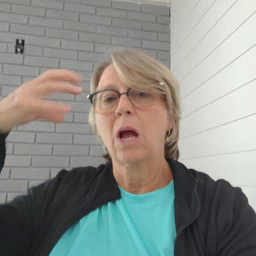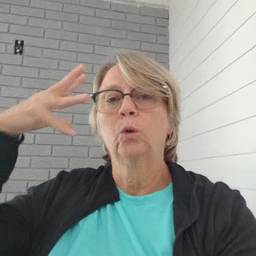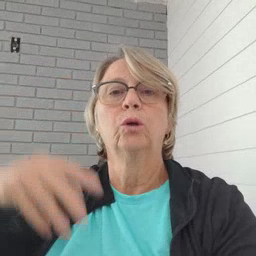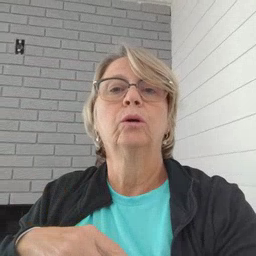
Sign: shower